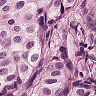
Metastatic tissue present: yes